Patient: sex F, age 60
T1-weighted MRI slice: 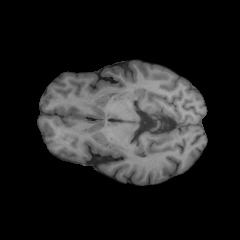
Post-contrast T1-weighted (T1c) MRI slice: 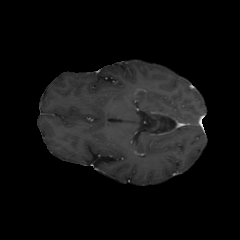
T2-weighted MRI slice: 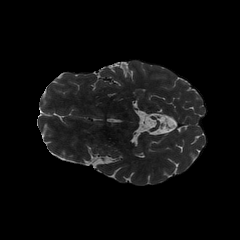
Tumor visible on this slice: yes
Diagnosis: Glioblastoma, IDH-wildtype
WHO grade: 4